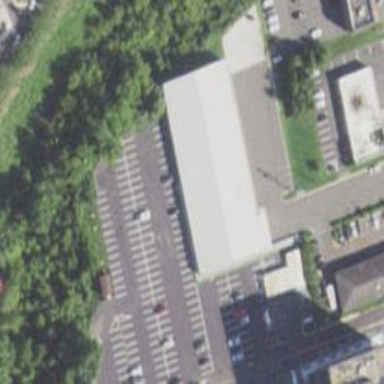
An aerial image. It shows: Sports centre building.